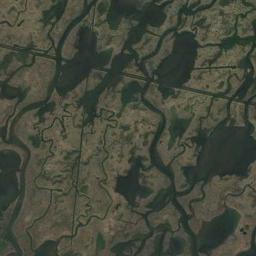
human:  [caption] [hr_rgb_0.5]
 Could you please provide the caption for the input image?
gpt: The wetland consists of bare land, Green plants and water .

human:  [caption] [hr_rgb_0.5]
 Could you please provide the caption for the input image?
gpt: There are many different shapes and sizes of water around the wetlands .

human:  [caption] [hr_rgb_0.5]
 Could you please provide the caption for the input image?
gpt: The lake in a wetland is covered by a patch of green and brown mixed plants .

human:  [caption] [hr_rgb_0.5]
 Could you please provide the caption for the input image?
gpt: A straight path passes through this wetland .

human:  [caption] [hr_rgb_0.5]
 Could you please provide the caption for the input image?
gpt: There are many water areas on the wetland .